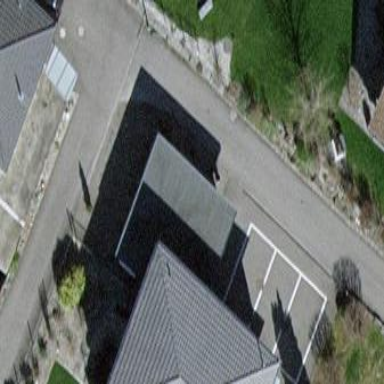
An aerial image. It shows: Garage.